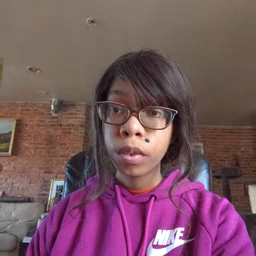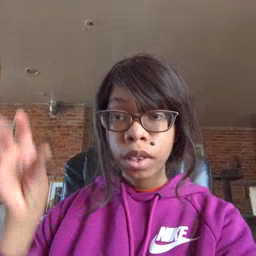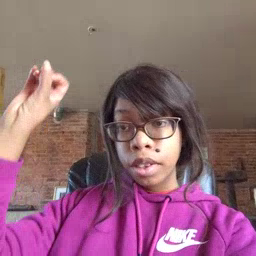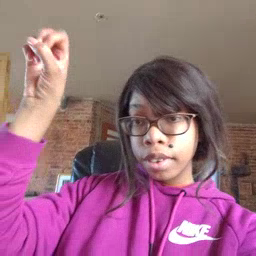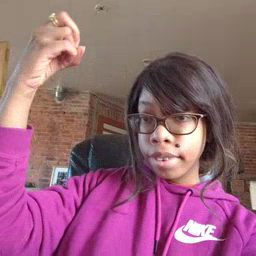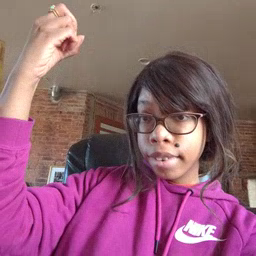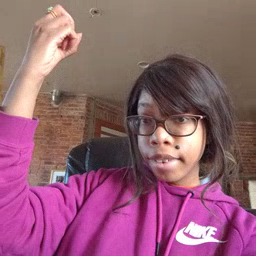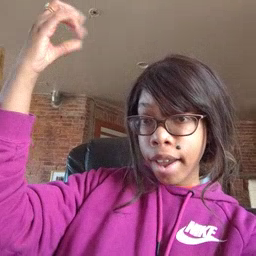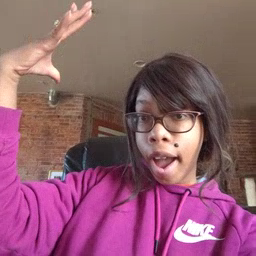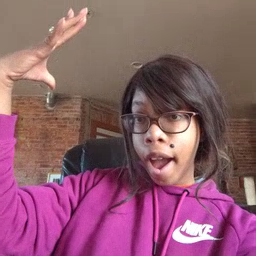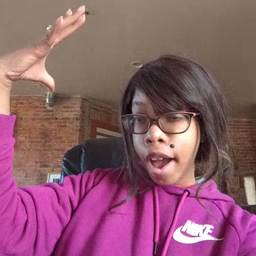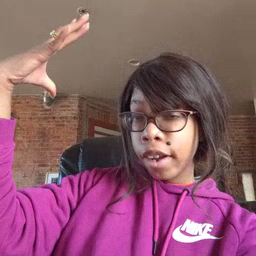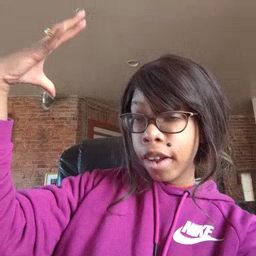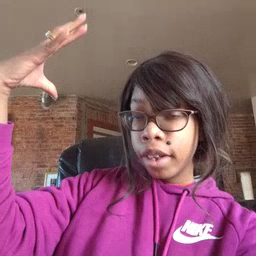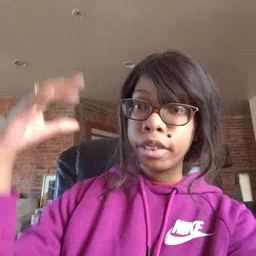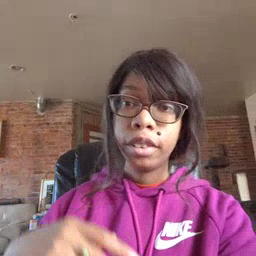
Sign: sun